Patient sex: M
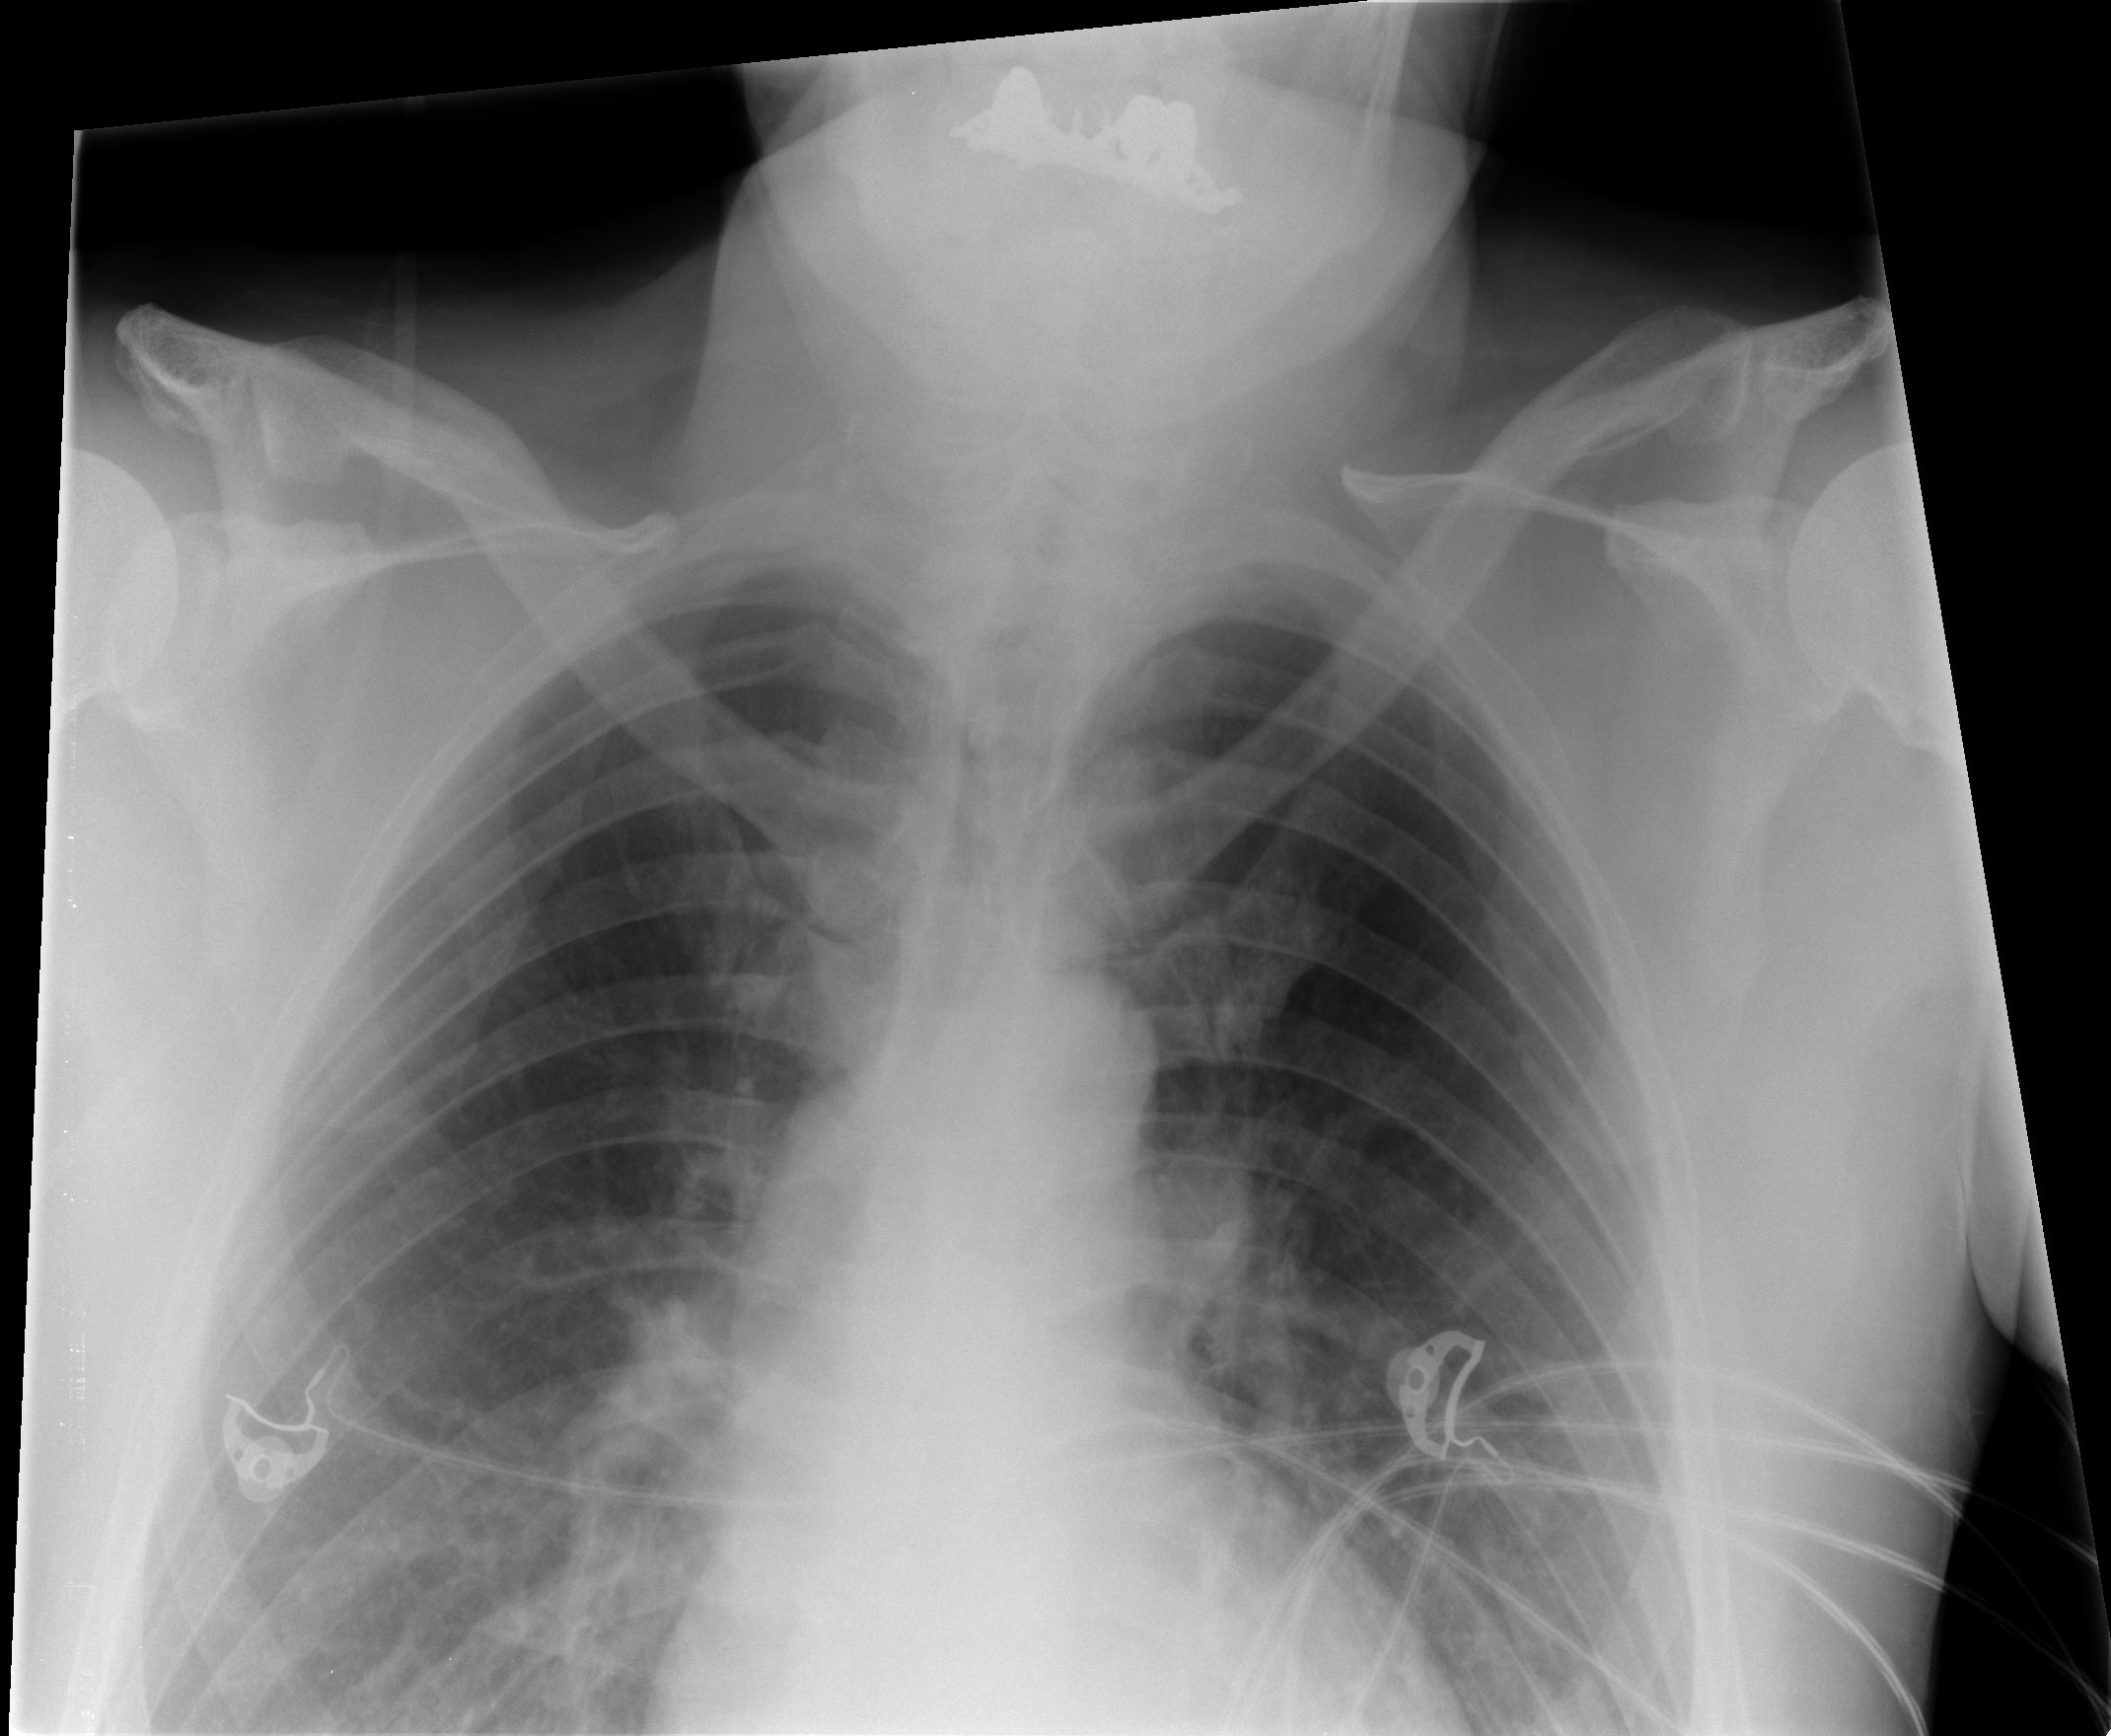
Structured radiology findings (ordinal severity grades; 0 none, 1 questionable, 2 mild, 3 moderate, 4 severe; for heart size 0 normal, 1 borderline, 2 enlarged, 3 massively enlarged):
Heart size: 1
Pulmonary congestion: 0
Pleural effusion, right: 0
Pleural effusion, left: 0
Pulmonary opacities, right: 0
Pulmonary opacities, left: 0
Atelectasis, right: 1
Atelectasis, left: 0